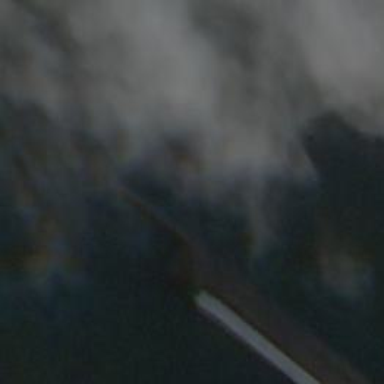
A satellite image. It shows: Man-made pier.